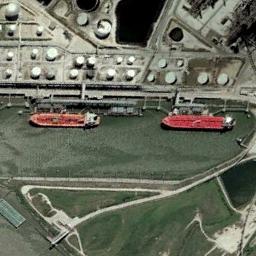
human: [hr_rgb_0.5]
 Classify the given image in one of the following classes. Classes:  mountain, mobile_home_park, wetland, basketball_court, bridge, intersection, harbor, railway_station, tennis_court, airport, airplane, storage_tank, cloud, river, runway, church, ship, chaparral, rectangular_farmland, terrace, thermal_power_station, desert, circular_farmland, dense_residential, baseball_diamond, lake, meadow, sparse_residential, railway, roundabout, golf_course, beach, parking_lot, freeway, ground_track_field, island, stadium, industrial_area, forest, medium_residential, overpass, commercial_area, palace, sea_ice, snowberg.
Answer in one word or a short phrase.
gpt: ship